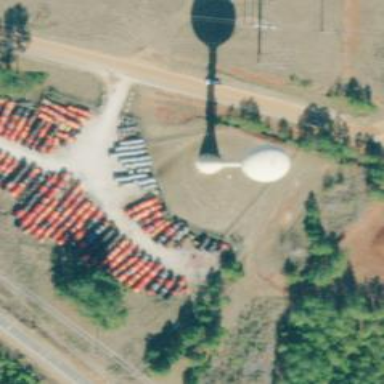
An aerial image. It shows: Water tower that is man-made.